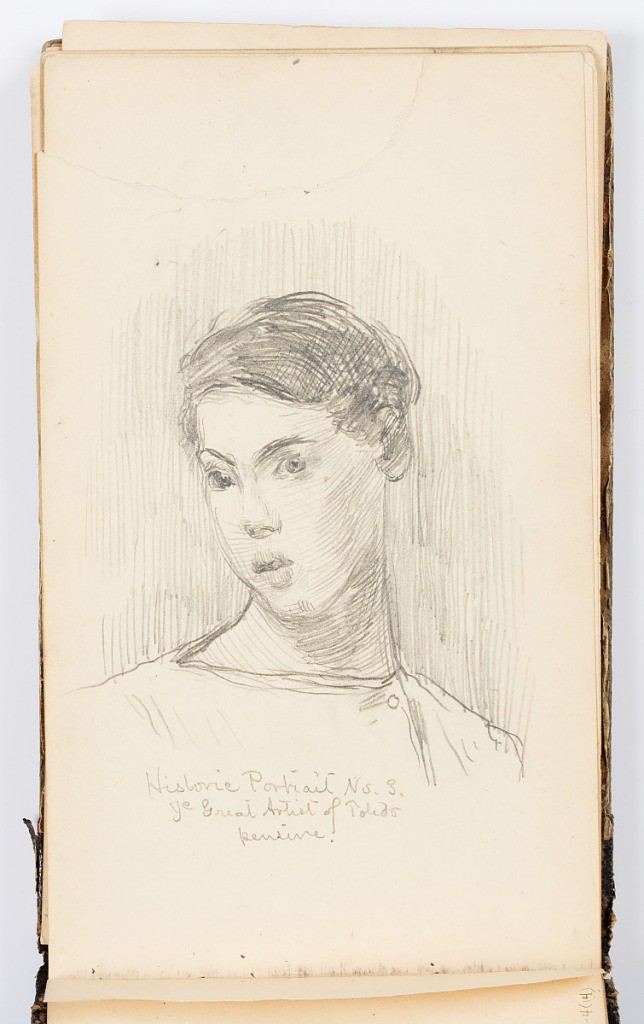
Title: Sketchbook Page: Historic Portrait No. 3 (Self-Portrait)
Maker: Kenyon Cox, American, 1856–1919
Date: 1875
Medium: Graphite on paper
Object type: Sketchbook folio
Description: Self-portrait of the artist looking pensive.